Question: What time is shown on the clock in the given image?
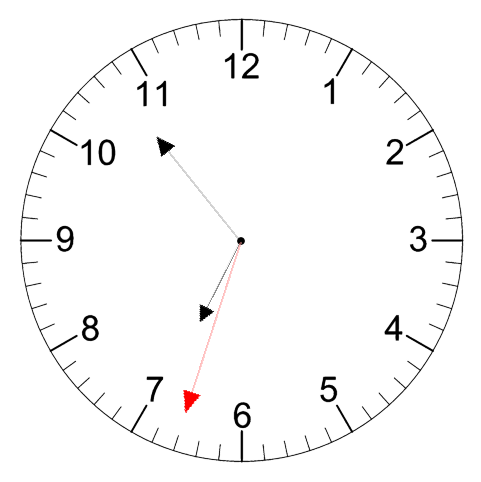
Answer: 06:53:33